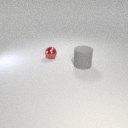
small red metal sphere to the left of large gray rubber cylinder